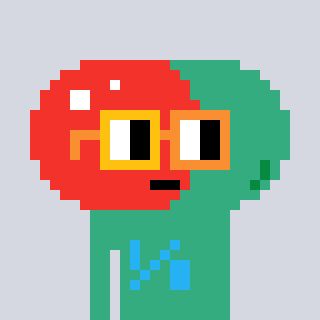
a pixel art character with square yellow and orange glasses, a pill-shaped head and a teal-colored body on a cool background